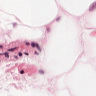
Metastatic tissue present: no